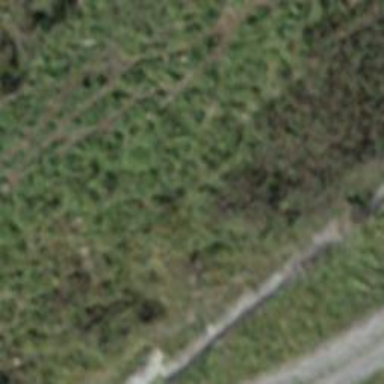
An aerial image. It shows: Narrow gauge railway tunnel with electrified tracks and contact line.